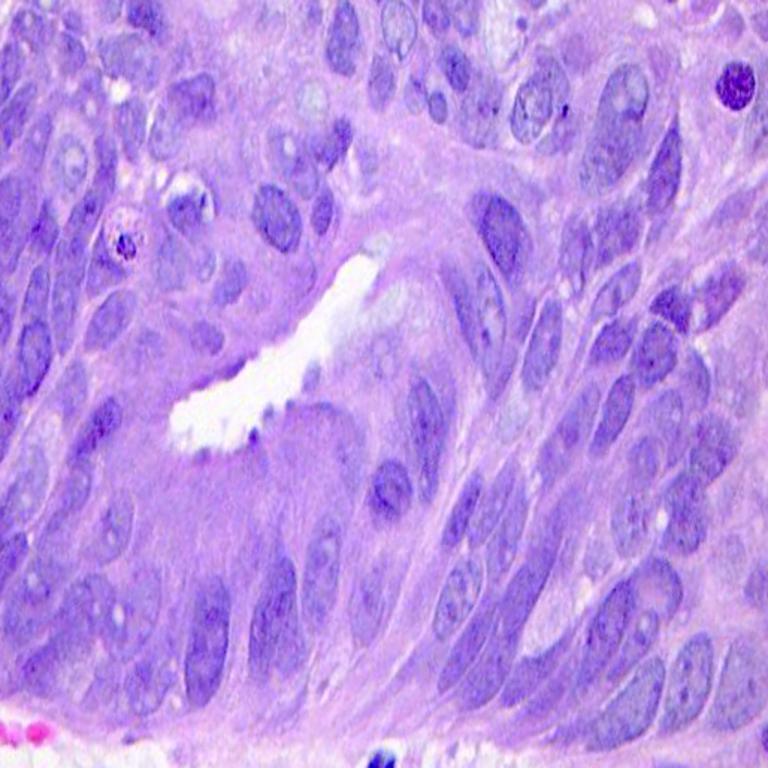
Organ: colon
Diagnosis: adenocarcinomas